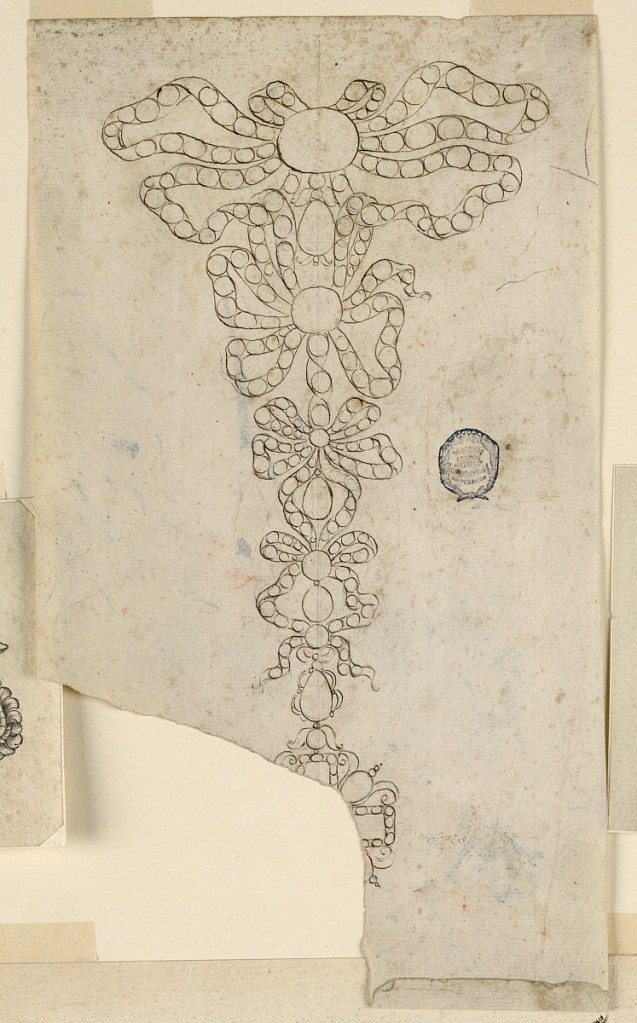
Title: A Pendant
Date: mid- 19th century
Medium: Graphite, pen and ink on paper
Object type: Drawing
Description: Four knots, one below the other, consisting of ribbons with rows of round diamonds. Except the second, the have a drop, the fourth having two of them, the lower supporting a cross.